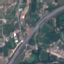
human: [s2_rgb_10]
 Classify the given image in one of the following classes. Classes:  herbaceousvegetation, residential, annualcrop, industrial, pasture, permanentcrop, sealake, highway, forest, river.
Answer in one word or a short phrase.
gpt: Highway